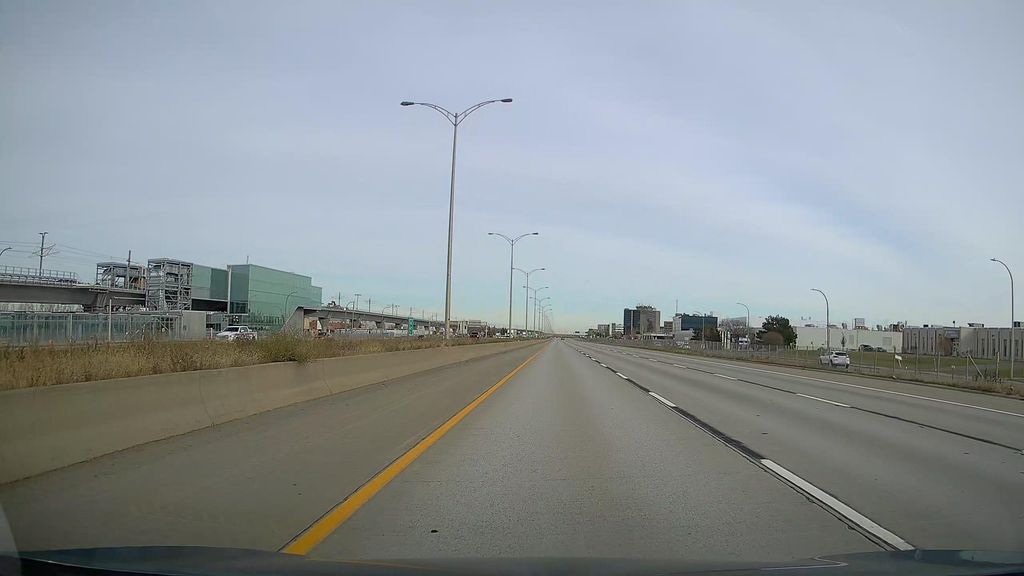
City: montreal